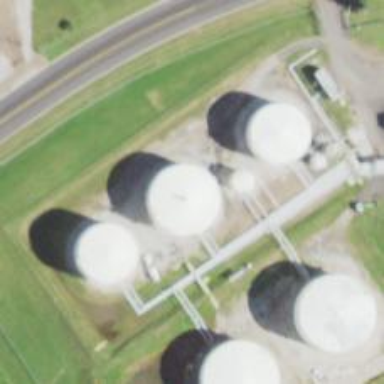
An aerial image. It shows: Storage tank that is man-made.